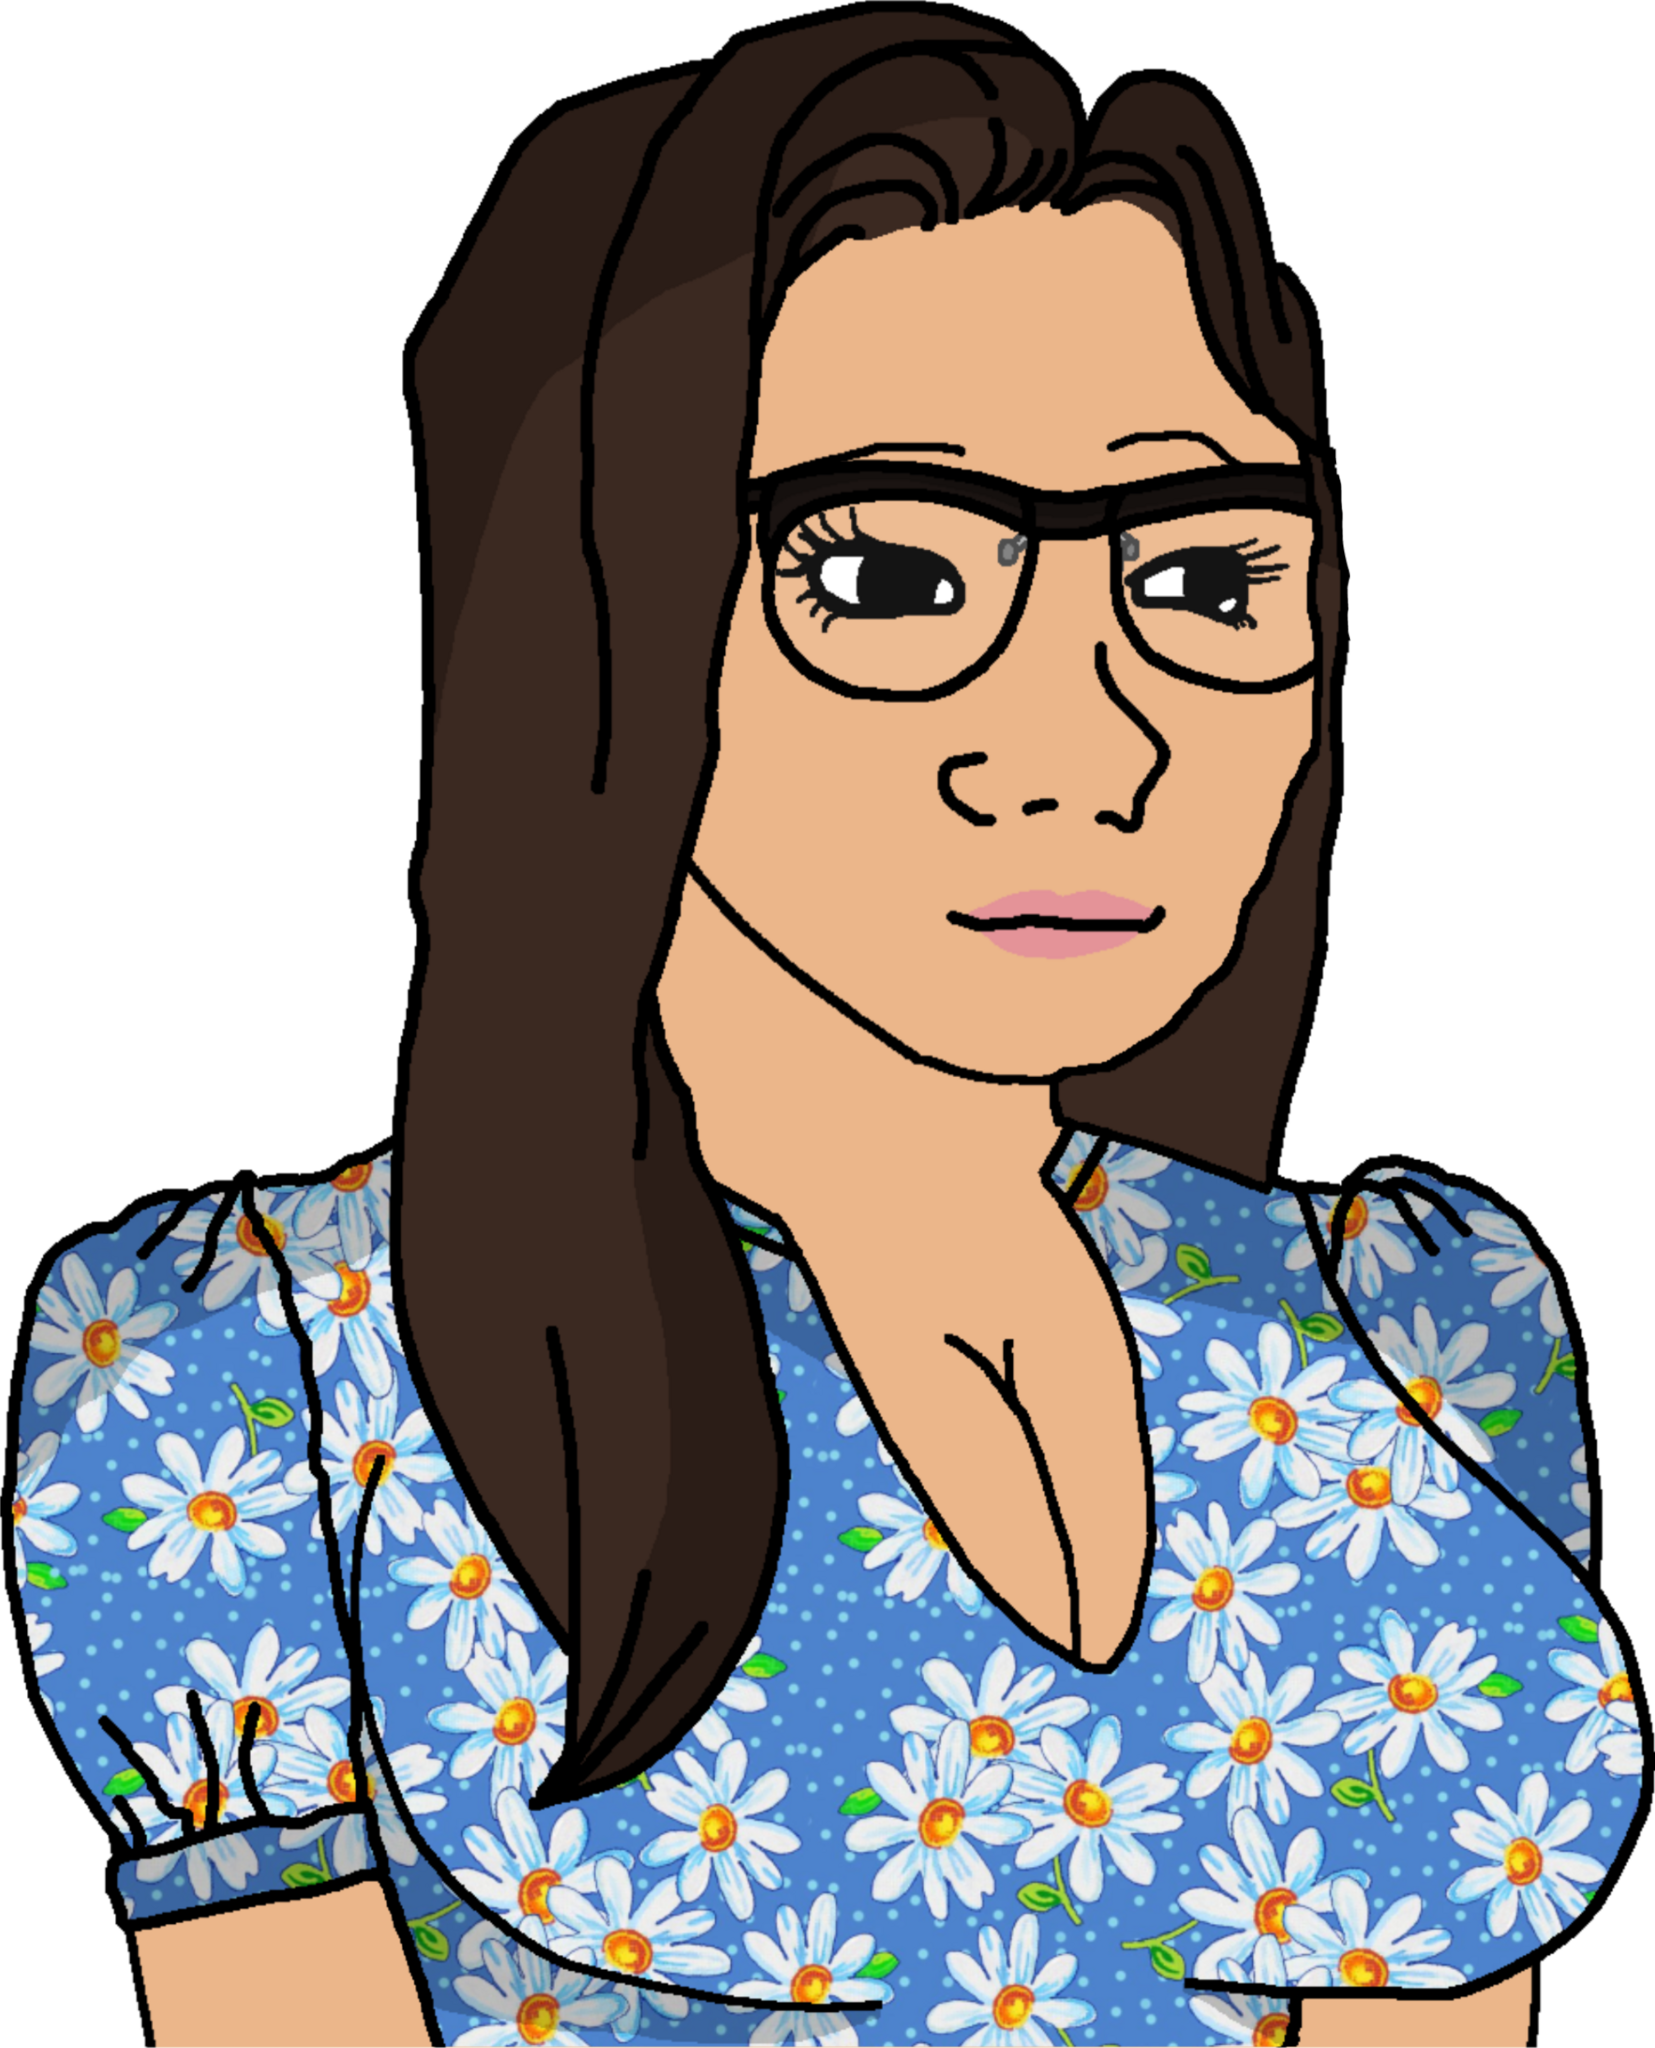
Label: 5_Trad_Wife